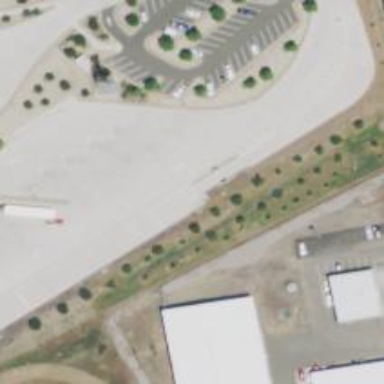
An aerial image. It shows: Weighbridge located along service road.